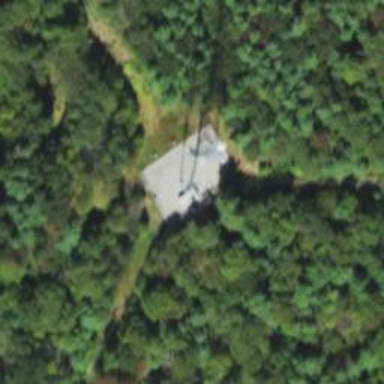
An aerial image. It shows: Man-made mast used for communication purposes.